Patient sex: F
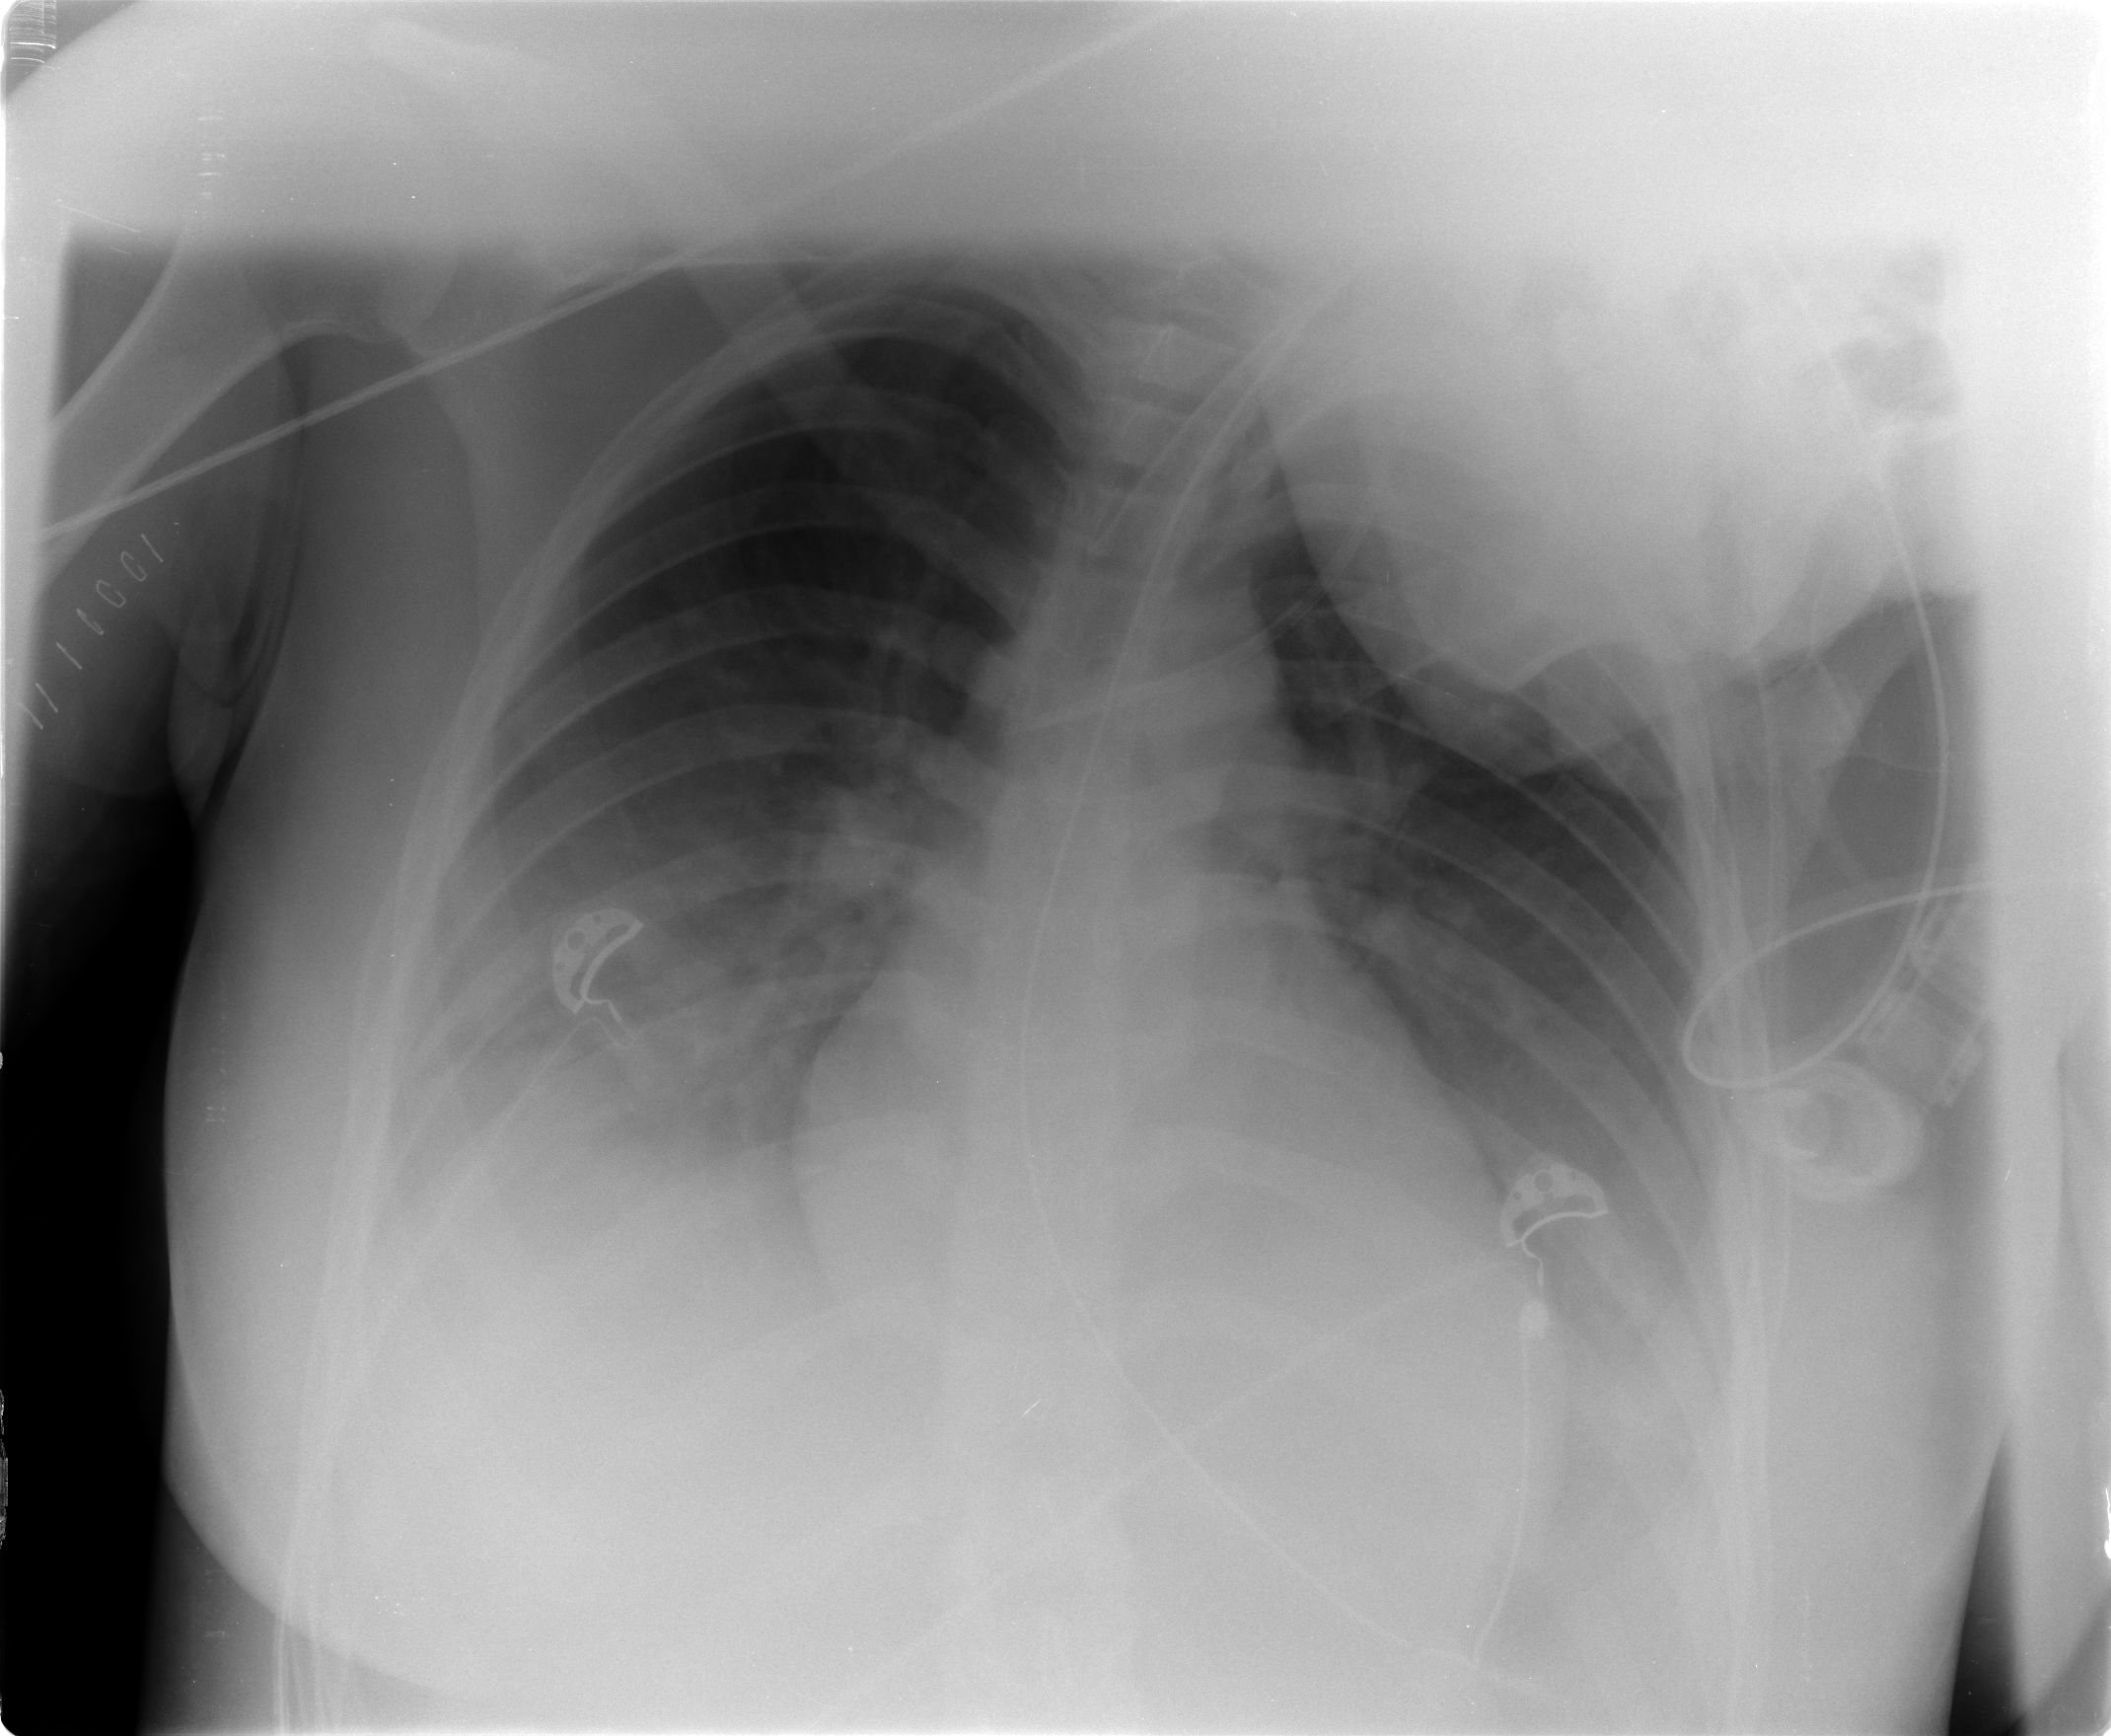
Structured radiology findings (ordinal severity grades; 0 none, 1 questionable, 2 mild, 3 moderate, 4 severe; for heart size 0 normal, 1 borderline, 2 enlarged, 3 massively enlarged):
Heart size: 2
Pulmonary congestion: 2
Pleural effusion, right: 2
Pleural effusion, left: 2
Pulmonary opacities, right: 2
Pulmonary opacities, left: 2
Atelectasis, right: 2
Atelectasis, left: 2